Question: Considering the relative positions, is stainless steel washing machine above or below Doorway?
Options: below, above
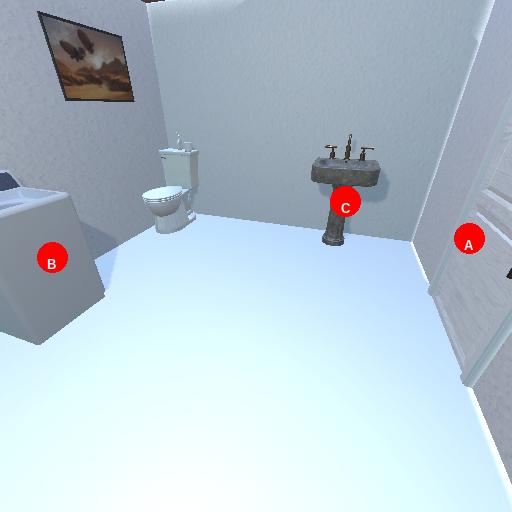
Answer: below